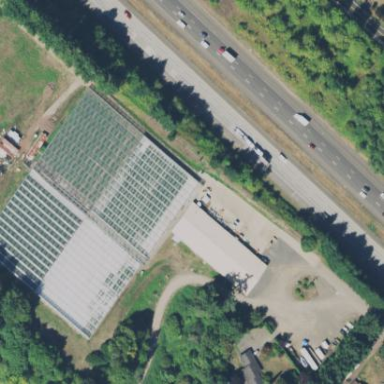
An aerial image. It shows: Area dedicated to greenhouse horticulture.